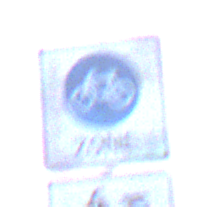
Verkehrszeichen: BeginnFahrradzone
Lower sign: EinspurigeFahrzeugeFrei2
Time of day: SunriseSunset
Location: Outdoor (Urban)
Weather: Clear
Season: NotSpecified
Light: Natural